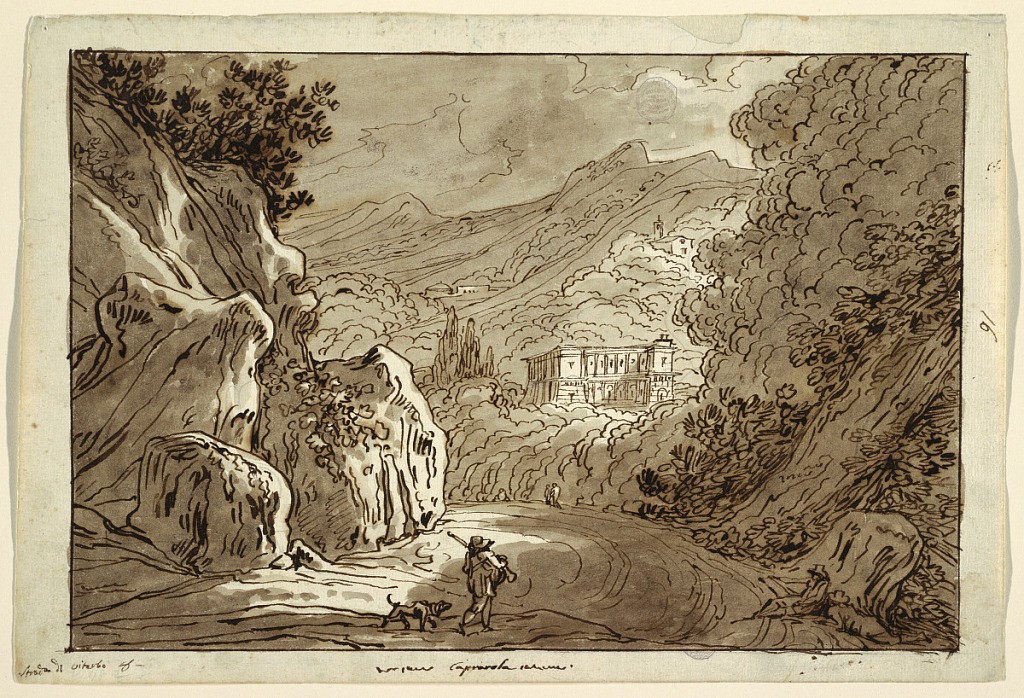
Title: Landscape with a view towards Caprarola
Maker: Felice Giani, Italian, 1758–1823
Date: First quarter of the 19th century
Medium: A) Black chalk, pen, ink, brush, brown water color. B) Pencil, pen, ink. Paper
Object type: Drawing
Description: Horizontal rectangle. Section of a road in a narrow valley. A hunter with a dog in the foreground. At right sits a draughtsman. Left of the road are rocks. In the background woods and mountains. In the middleground is probably a fantastical rendering of the Palazzo Farnese. Above it is a church and other structures. Framing line. | Reverse: B) Somewhat more than a quarter is shown.